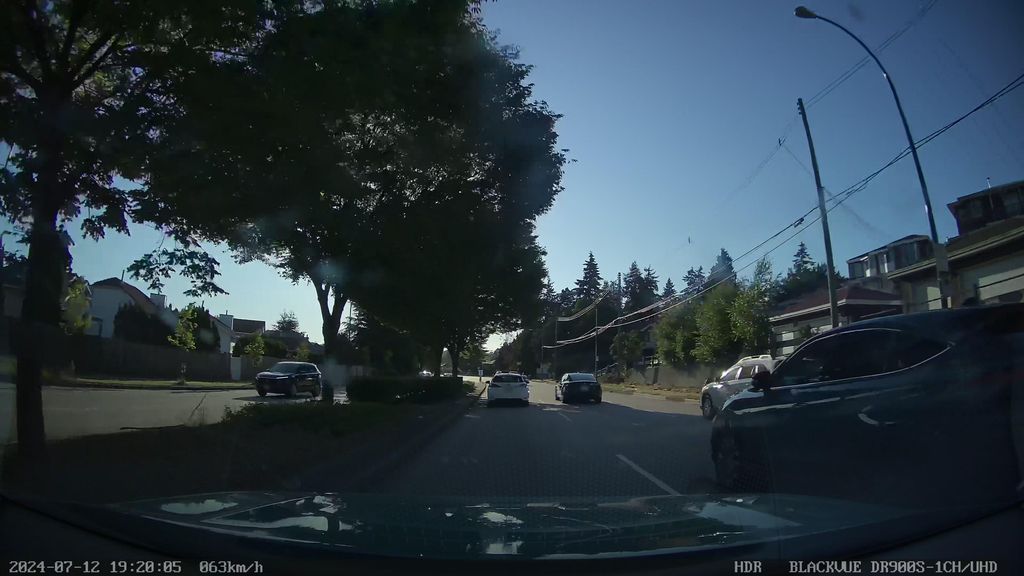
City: vancouver